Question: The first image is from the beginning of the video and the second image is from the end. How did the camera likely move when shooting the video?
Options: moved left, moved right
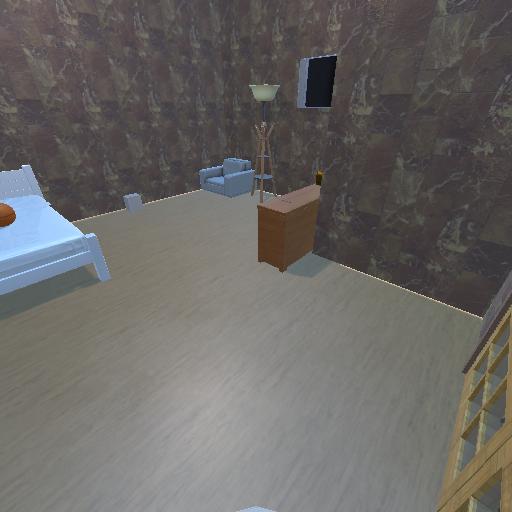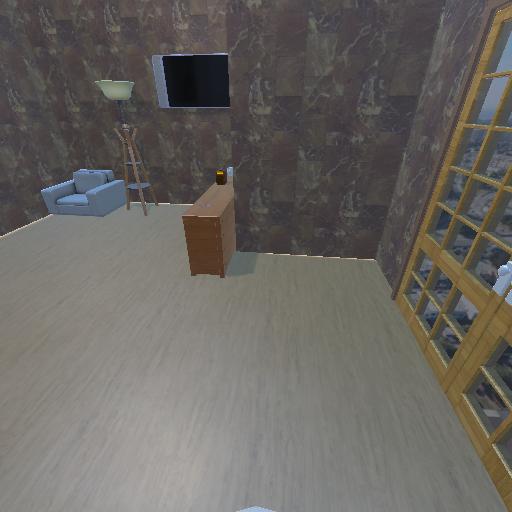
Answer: moved left